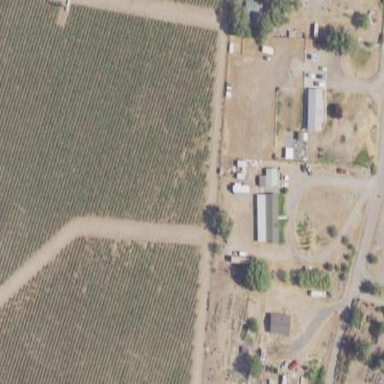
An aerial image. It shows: Vineyard where grapes are grown.